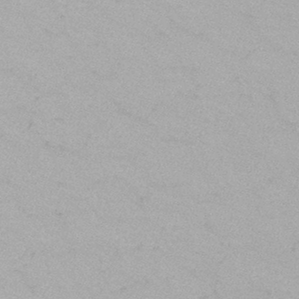
Label: frost